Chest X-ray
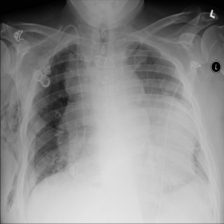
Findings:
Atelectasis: negative
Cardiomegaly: negative
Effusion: negative
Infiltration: negative
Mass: negative
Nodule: negative
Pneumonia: negative
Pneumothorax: positive
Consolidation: negative
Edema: negative
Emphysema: negative
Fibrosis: negative
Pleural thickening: negative
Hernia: negative